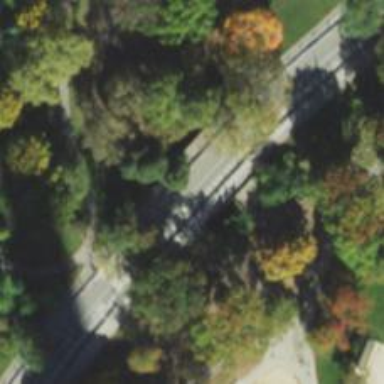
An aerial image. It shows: Service road with cycle track on bridge.